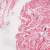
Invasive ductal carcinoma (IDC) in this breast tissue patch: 0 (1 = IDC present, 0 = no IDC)